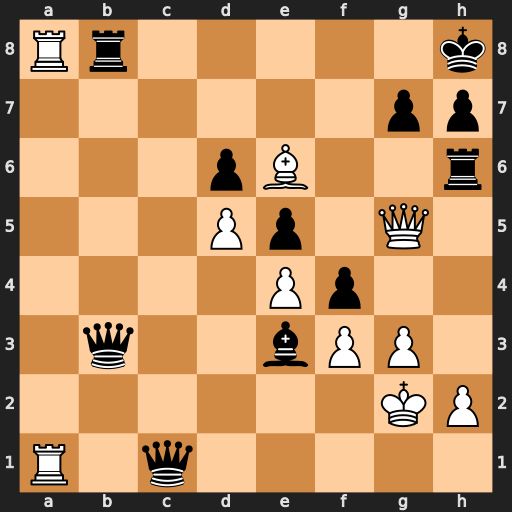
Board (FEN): Rr5k/6pp/3pB2r/3Pp1Q1/4Pp2/1q2bPP1/6KP/R1q5
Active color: w
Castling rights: -
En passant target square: -
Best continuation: Qd8+ Rxd8 Rxd8#